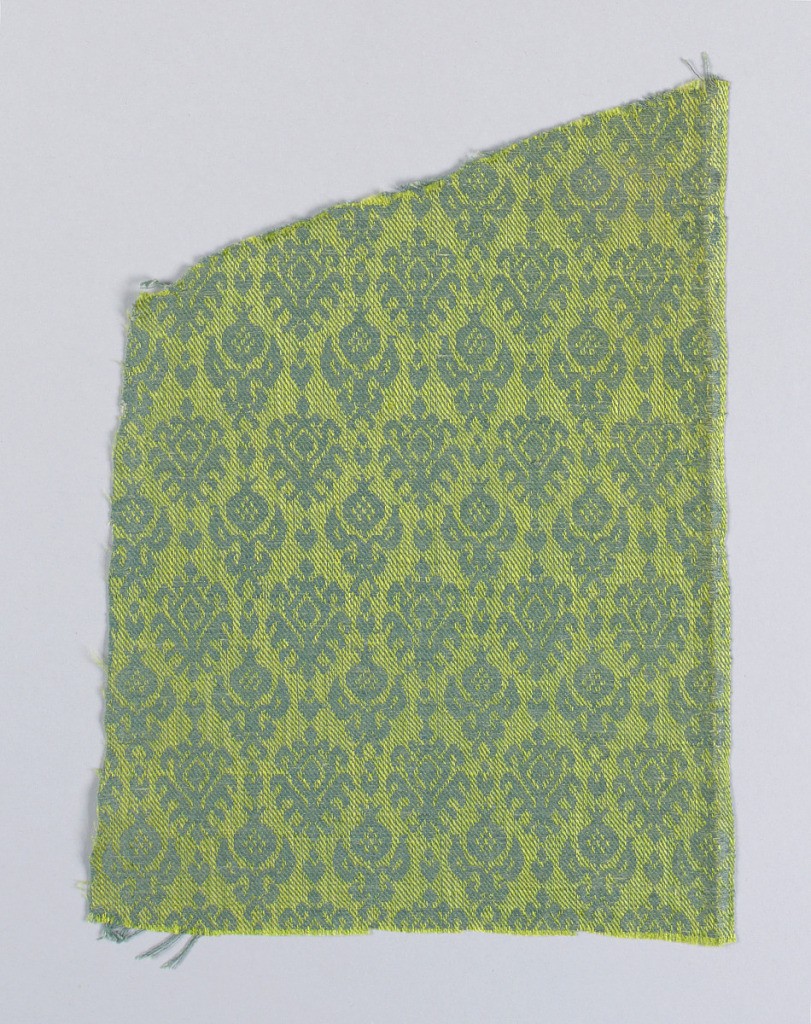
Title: Fragment
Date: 16th century
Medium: silk, linen Technique: twill damask
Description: Repeat of small symmetrical sprigs with two variations of a pomegranate and leaf motif in alternate rows. One very narrow selvage.